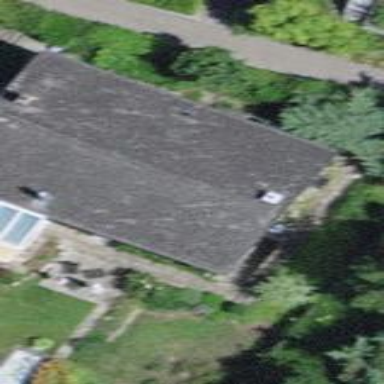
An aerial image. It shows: Simple house.